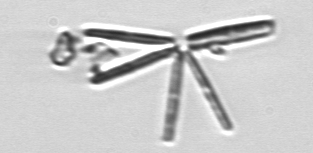
Label: Thalassionema